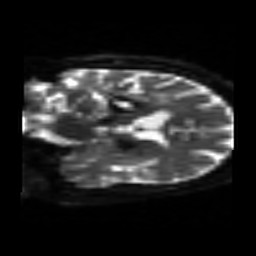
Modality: sbref
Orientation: coronal
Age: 51
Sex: female
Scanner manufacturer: siemens
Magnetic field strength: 3 T
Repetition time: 3.2 s
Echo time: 0.081 s